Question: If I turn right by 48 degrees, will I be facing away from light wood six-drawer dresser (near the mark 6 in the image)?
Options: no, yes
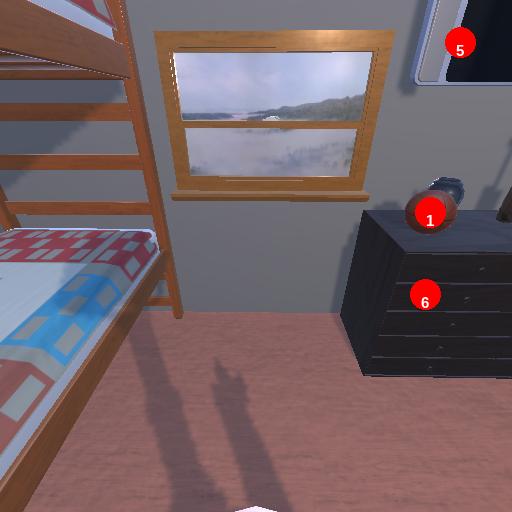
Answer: no